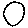
Label: circle